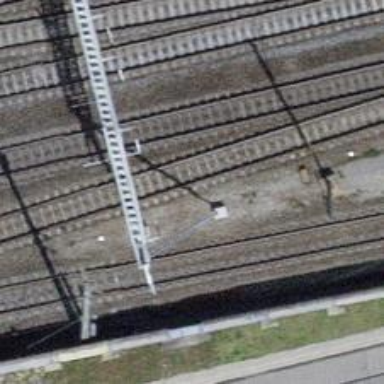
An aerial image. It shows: Railway track with contact lines for electrification.